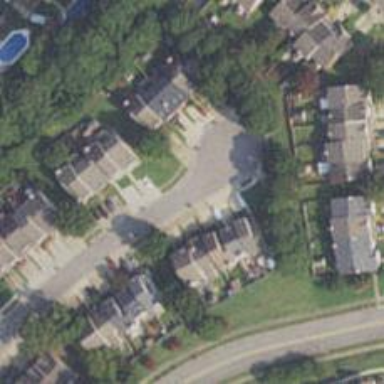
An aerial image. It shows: Charming neighbourhood.